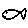
Label: fish